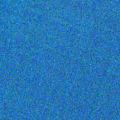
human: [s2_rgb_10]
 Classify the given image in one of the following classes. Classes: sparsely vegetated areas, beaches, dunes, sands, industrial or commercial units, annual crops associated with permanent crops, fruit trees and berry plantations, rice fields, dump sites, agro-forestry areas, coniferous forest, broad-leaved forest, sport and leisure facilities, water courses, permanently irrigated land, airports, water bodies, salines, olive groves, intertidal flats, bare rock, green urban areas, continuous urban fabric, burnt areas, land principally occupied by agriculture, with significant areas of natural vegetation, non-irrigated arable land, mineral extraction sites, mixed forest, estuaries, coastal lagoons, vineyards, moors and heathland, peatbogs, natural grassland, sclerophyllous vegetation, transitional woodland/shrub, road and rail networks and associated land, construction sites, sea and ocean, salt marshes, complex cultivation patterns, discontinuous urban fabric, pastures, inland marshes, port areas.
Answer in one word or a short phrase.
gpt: sea and ocean